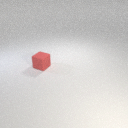
small red rubber cube